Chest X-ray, PA view. Patient: 56 years old, sex F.
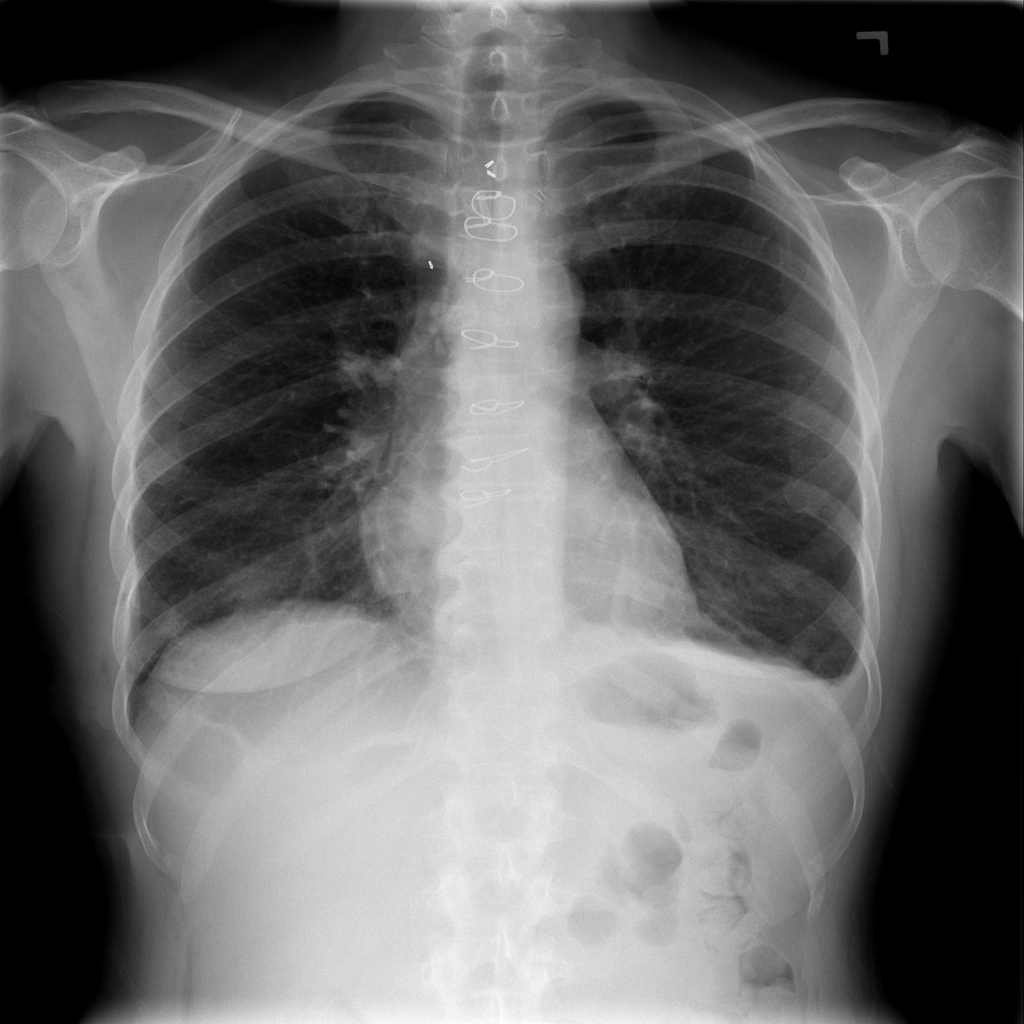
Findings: Effusion, Pneumothorax